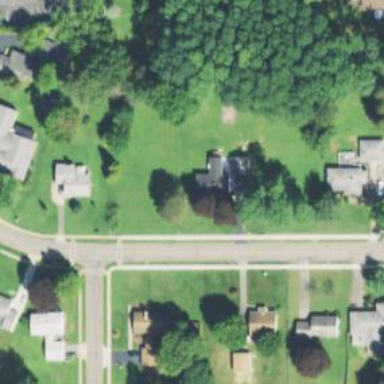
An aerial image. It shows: Unmarked road crossing.